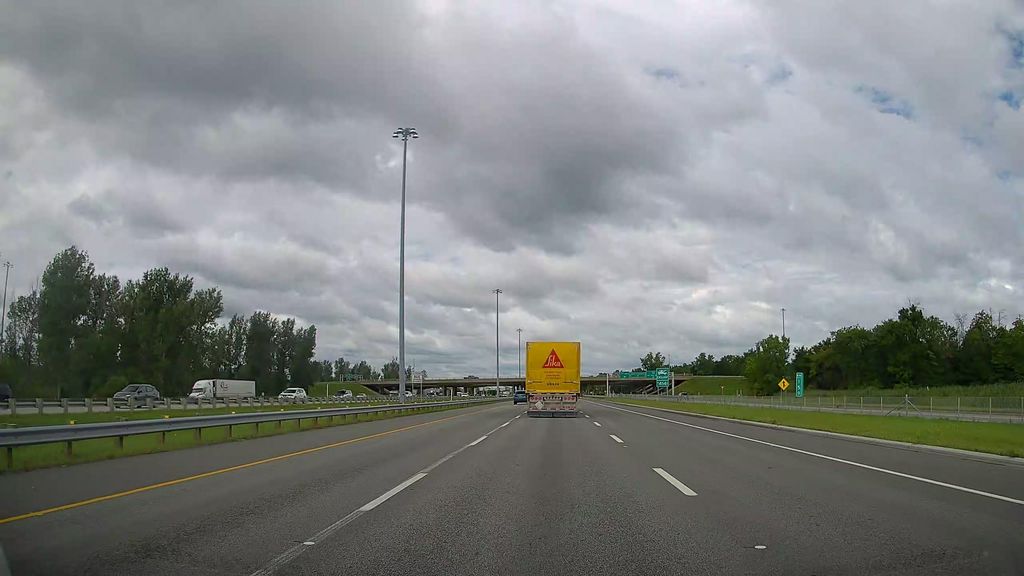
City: montreal